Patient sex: F
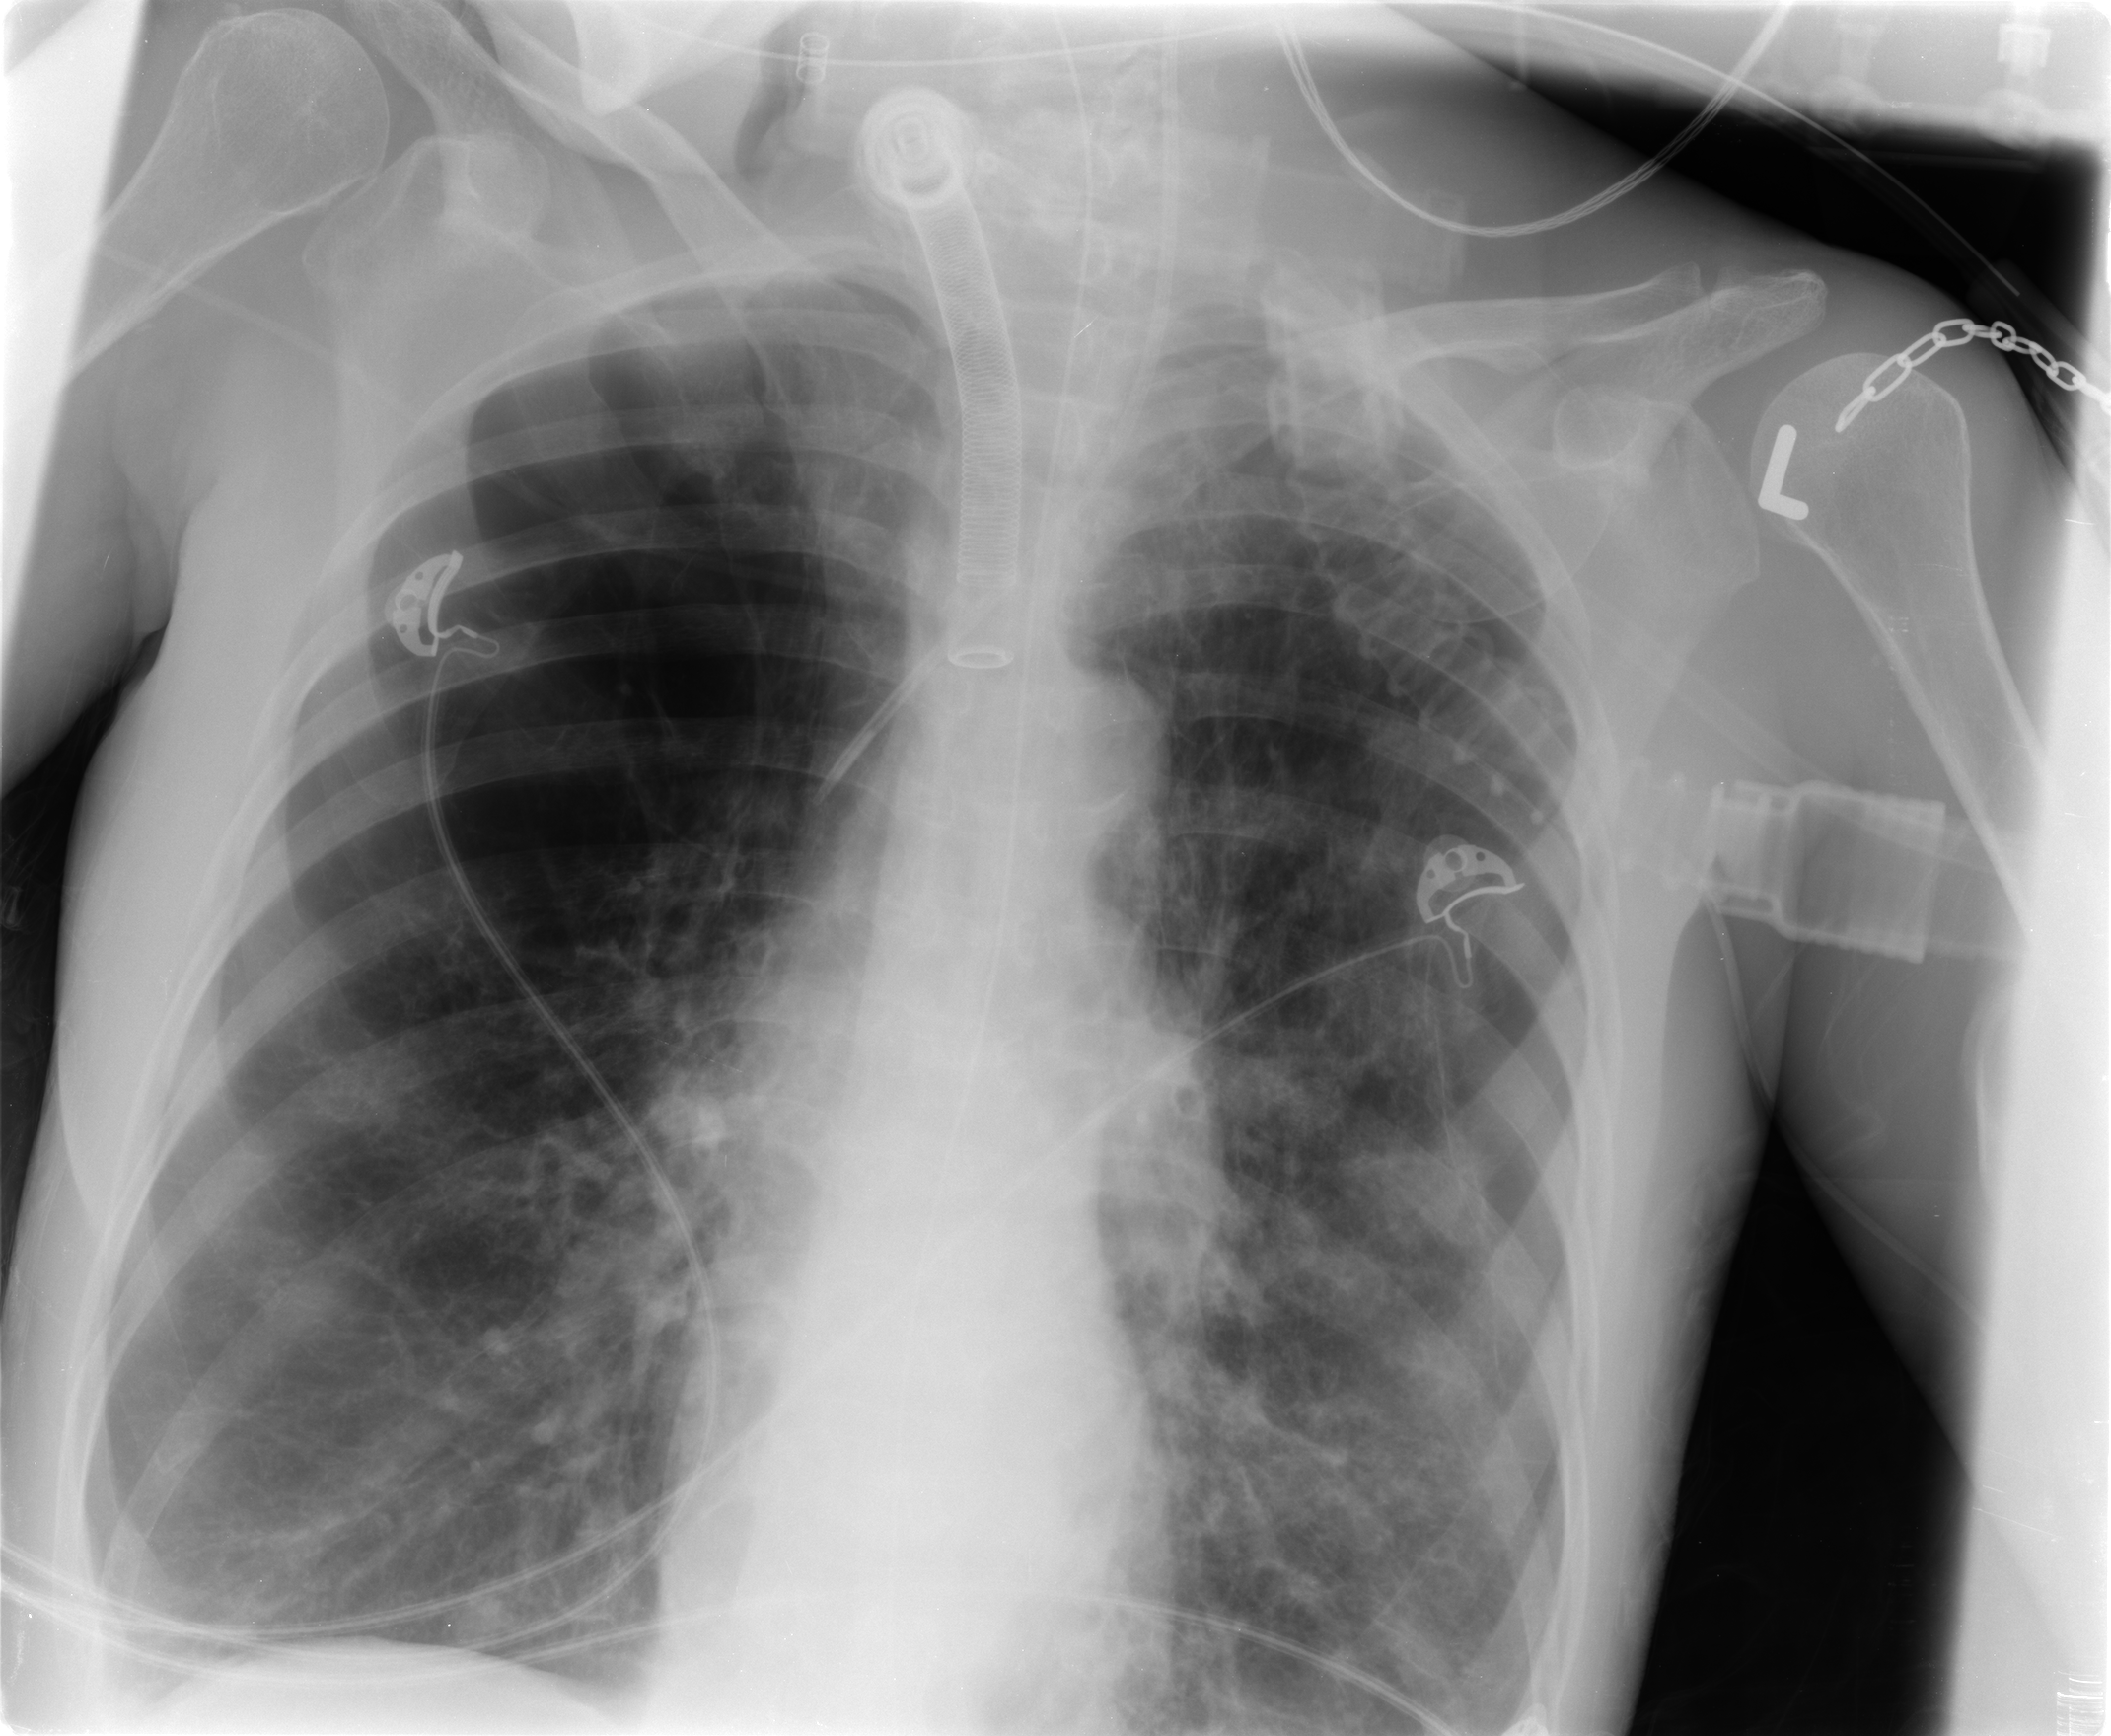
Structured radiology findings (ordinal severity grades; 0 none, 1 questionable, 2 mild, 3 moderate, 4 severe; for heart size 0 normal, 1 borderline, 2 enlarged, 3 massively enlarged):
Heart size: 0
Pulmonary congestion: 0
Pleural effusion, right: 0
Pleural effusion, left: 0
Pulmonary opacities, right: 2
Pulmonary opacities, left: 2
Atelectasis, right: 0
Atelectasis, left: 0